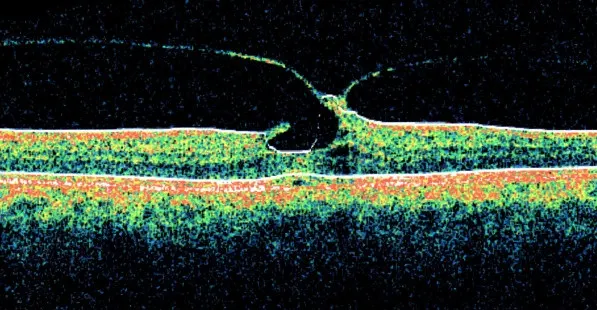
This preoperative optical coherence tomography image shows the presence of eccentric vitreomacular traction, a partial-thickness macular hole, intraretinal cysts, and a small retinal pigment epithelial detachment.
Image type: ophthalmic_imaging (oct)